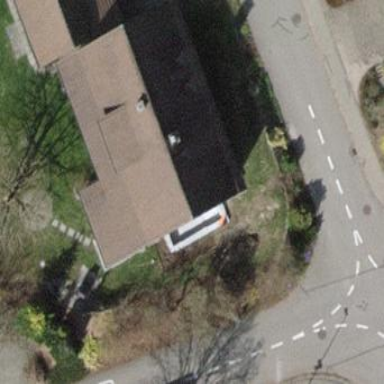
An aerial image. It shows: Detached building.